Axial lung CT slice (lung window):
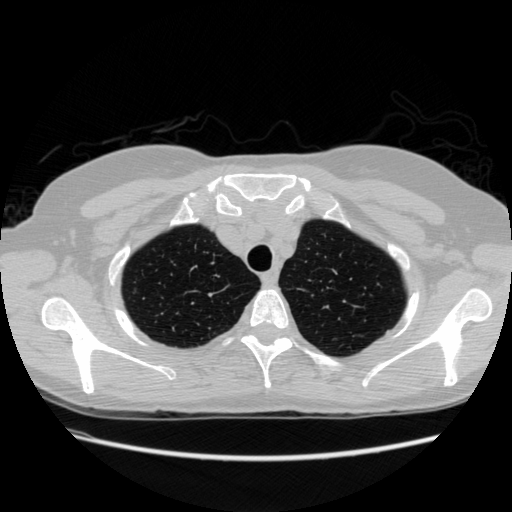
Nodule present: no